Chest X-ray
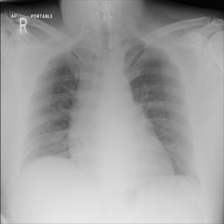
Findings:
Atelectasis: negative
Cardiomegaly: negative
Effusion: negative
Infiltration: negative
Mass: negative
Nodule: negative
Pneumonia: negative
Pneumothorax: positive
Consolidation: negative
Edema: negative
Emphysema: negative
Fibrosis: negative
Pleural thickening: negative
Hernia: negative